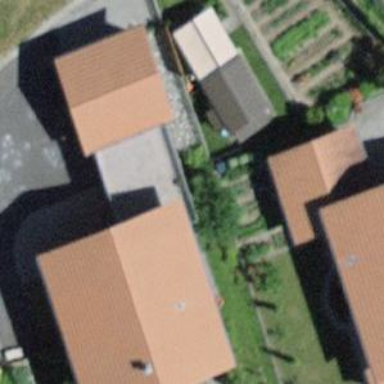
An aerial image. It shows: Residential building.